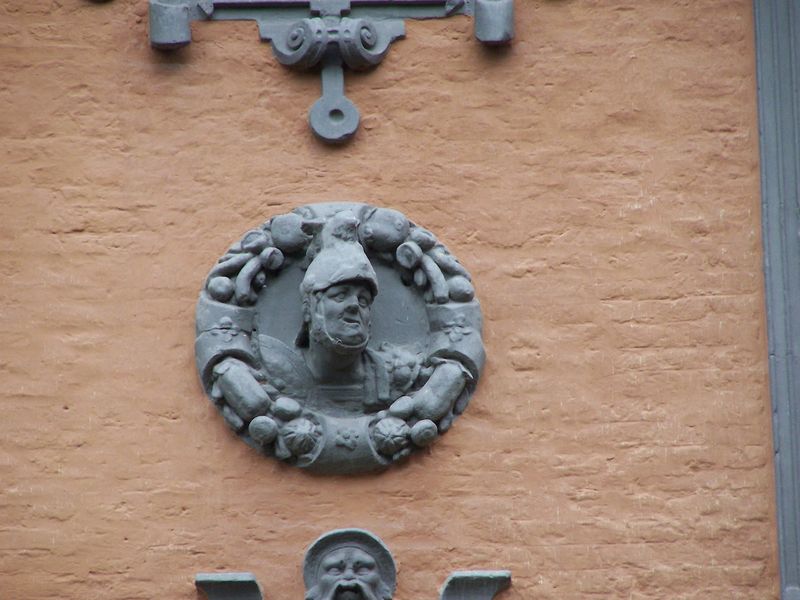
Titel: Schloss Rheydt
Standort: Mönchengladbach-Rheydt (EU - NRW)
Schlagwörter: kopf, mann, ocker, ausschnitt, blumen, braun, grau, mund, nase, tür, blick, blüte, gebäude, haus, obst, beige, muster, bart, wand, augen, gesicht, portrait, kreis, rund, früchte, skulptur, ton, relief, fassade, mauer, detail, büste, dekor, metall, stuck, ring, tor, foto, fotografie, photographie, schild, außen, medaillon, uniform, soldat, helm, kranz, ritter, rüstung, photo, römer, wappen, schnörkel, ziegelwand, scharnier, beschlag, beschläge, römisch, blei, photograpie, kreatur, anstrich, schnecek